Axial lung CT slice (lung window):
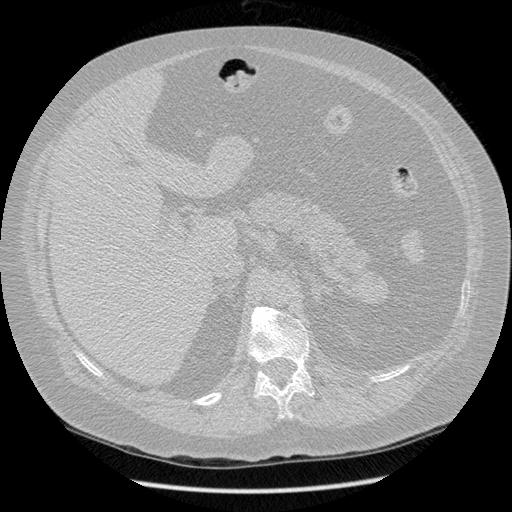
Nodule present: no